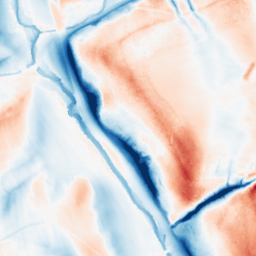
Category: classical
Decomposition family: gaussian_anisotropic
Decomposition parameters: sigma_x: 20
sigma_y: 2
Upsampling method: bicubic
Upsampling parameters: scale: 2
Upsampling scale: 2